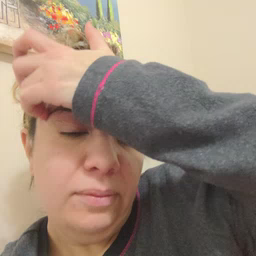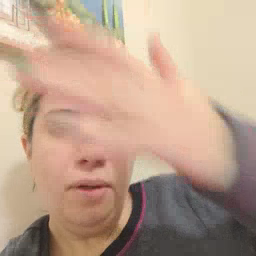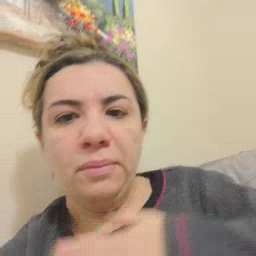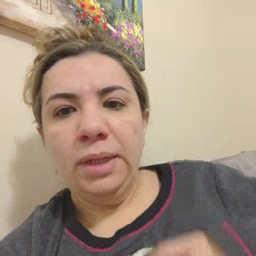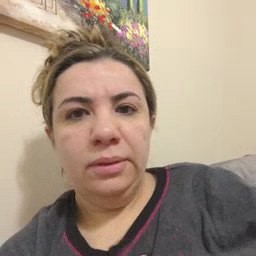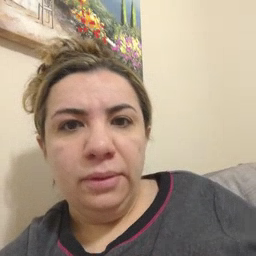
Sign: please